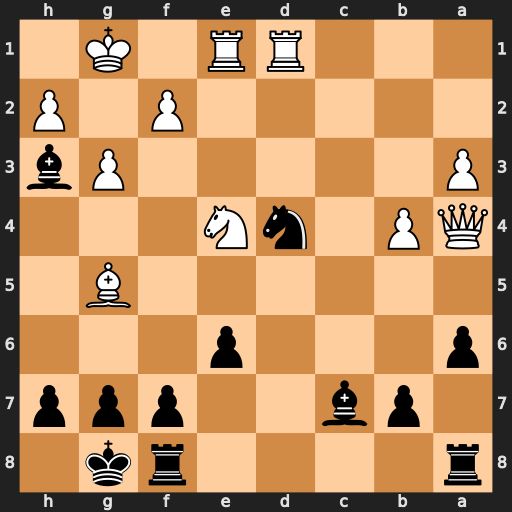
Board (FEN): r4rk1/1pb2ppp/p3p3/6B1/QP1nN3/P5Pb/5P1P/3RR1K1
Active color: b
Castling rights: -
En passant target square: -
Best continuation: b5 Rxd4 bxa4